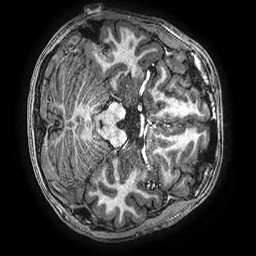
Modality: T1w
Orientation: axial
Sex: male
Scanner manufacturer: ge
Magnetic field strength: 3 T
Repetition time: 0.00766 s
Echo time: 0.003476 s